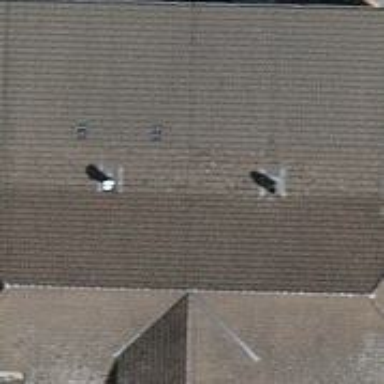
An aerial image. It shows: Shed.